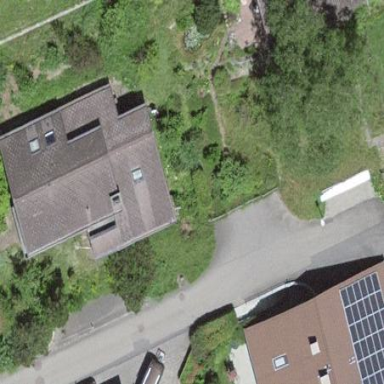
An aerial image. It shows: Residential building.